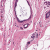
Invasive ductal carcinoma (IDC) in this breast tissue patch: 0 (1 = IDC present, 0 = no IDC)